Question: Followed the instructions from video:
<URL>
Added my animated GIF file, 'one.GIF'.
Tried running, but get error:
> SwiftGif: This image named "one" does not exist.

'''
import UIKit
class ViewController: UIViewController {
@IBOutlet weak var gifView: UIImageView!
override func viewDidLoad() {
super.viewDidLoad()
// Do any additional setup after loading the view, typically from a nib.
gifView.loadGif(name: "one")
}
}
'''
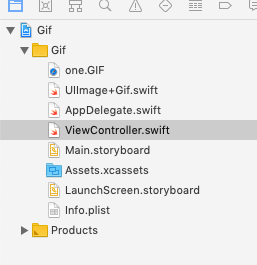
Answer: In your file 'one.GIF', the extension is all uppercase. However, you can see in <URL> that it's looking for lowercase '.gif'.
You need to rename 'one.GIF' to 'one.gif'.
---
From <URL>:
> : The bundle interfaces consider case when searching for resource files in the bundle directory. This case-sensitive search occurs even on file systems (such as HFS+) that are not case sensitive when it comes to file names.